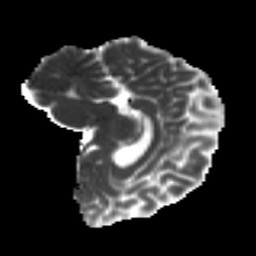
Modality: MD
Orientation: sagittal
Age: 26
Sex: female
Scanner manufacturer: ge
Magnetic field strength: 3 T
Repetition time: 7.8 s
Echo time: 0.0607 s